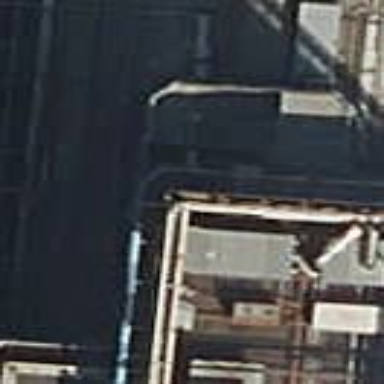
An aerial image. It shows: Part of building.